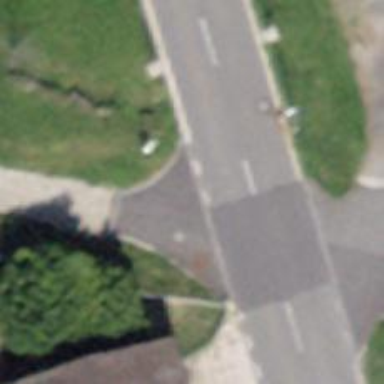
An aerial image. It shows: Bus stop with platform for public transport.